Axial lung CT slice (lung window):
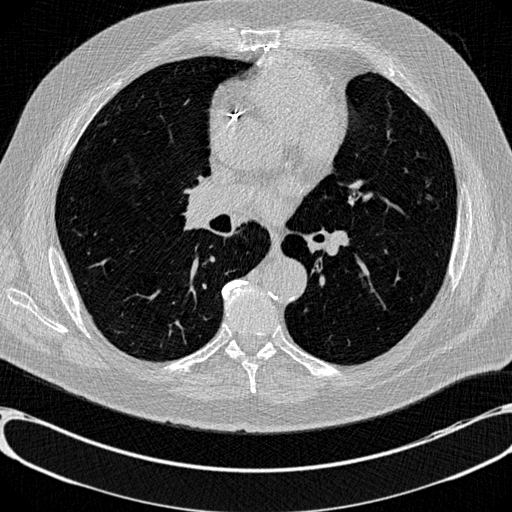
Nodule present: no